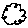
Label: cloud